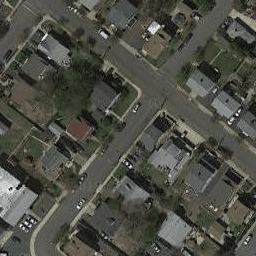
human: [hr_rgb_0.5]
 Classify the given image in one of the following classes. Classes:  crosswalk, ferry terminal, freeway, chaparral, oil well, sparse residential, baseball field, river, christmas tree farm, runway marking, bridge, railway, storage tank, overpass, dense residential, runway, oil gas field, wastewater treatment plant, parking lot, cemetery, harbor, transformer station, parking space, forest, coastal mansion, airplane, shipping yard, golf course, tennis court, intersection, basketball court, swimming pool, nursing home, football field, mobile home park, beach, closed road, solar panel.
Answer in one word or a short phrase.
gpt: intersection